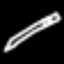
Label: pencil